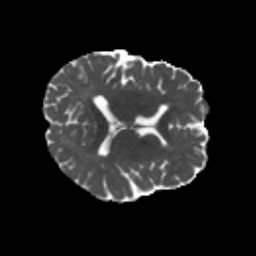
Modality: MD
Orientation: axial
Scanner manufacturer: siemens
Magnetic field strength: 3 T
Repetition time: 4.16 s
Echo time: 0.0806 s